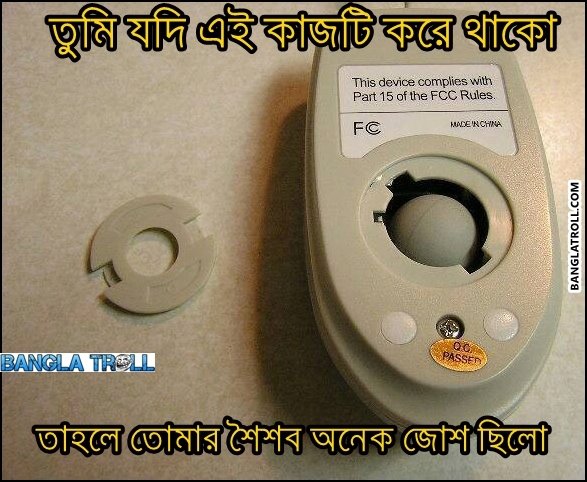
Text: তুমি যদি এই কাজটি করে থাকো তাহলে তোমার শৈশব অনেক জোশ ছিলো
Label: Non Hate